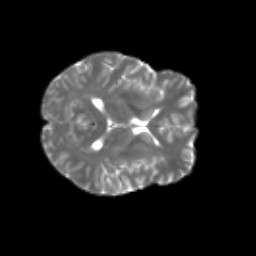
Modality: T2w
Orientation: axial
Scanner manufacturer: siemens
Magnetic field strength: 3 T
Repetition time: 4.16 s
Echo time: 0.0806 s